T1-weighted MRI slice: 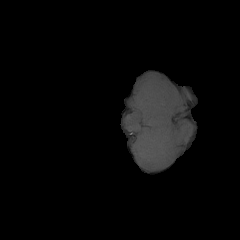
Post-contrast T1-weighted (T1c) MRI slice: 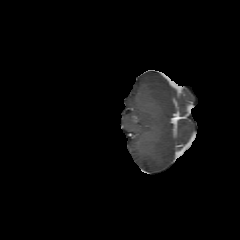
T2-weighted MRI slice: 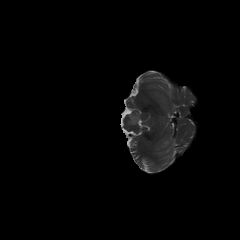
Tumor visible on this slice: yes